Interaction volume radius: 10 \u00c5
Interaction volume height: 25 \u00c5
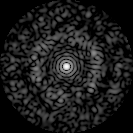
Disorder parameter: 0.815